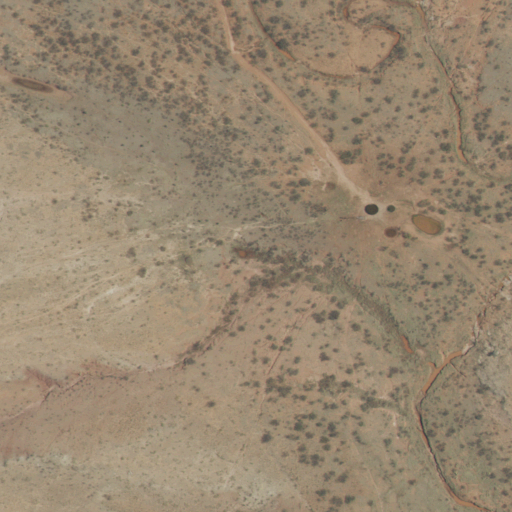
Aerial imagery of valley in New Mexico named Tulosa Draw containing only shrub